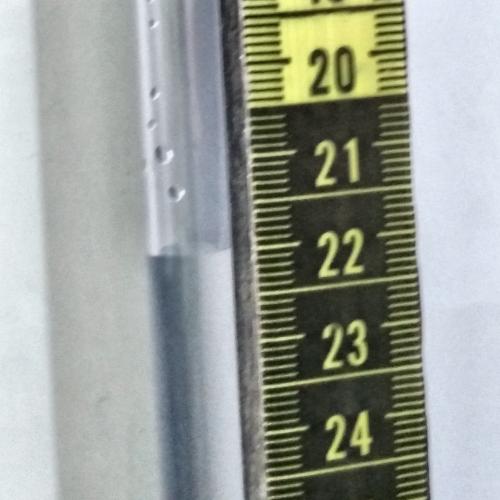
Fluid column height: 22.0 cm